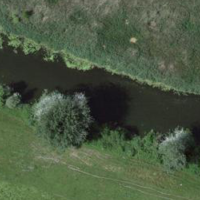
EUNIS habitat code: 23
Species observed at this site:
Phalacrocorax carbo